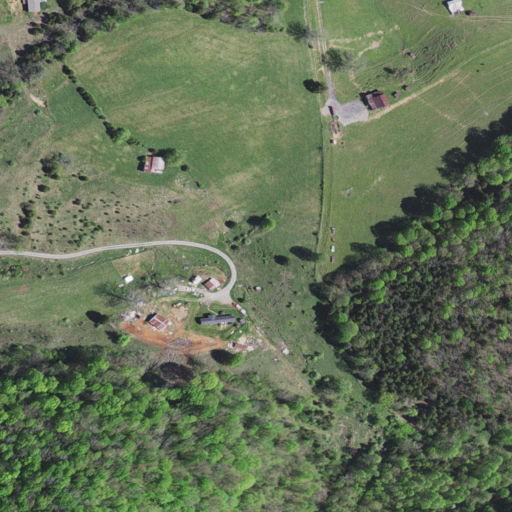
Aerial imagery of valley in Virginia named Jessee Hollow containing pasture, deciduous forest, evergreen forest, open development, low intensity development, and mixed forest